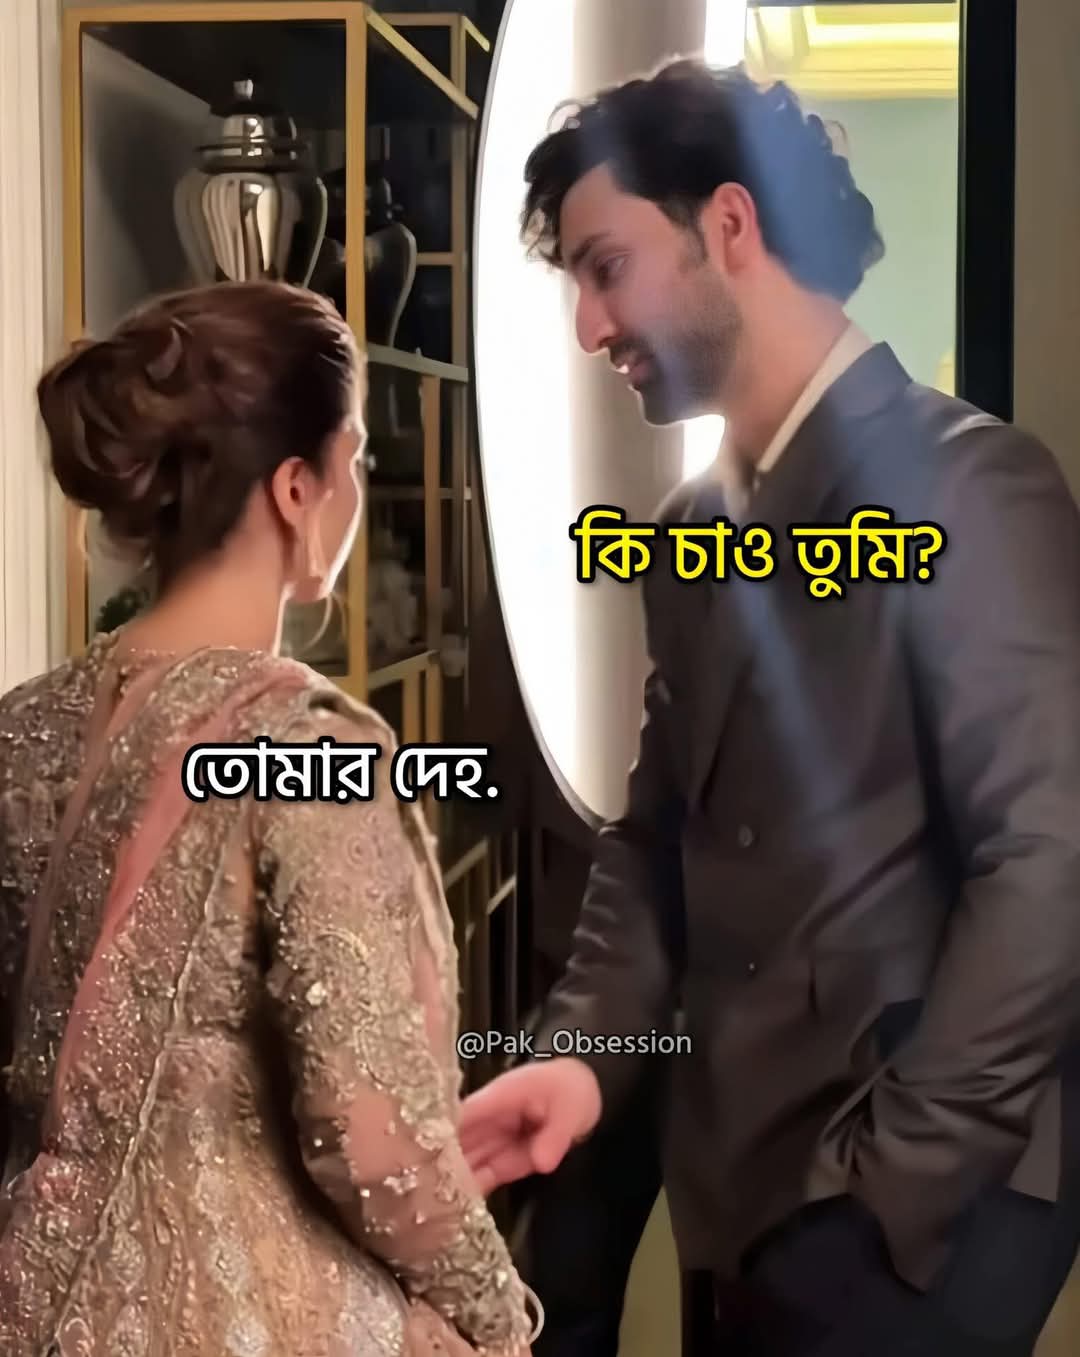
Text: কি চাও তুমি?
তোমার দেহ.
Label: Non Hate